Question: I was reading a <URL> talk about OCR , and in it's procedure to capture a letter from image , there is 'Image Adjustment' and I'm didn't understand what it's useful ?

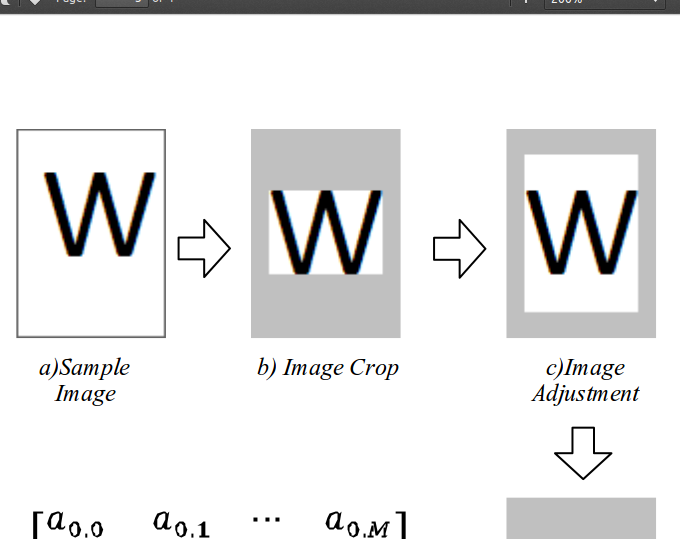
Answer: The answer is also in the paper. The author want each character to have the same sized box for OCR. As a 'w' is lower than a 'k', in the it is normalized to get the same box.